Field crop: maize
Growth stage: 2
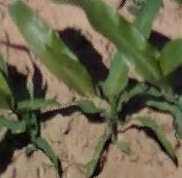
Species: maize